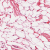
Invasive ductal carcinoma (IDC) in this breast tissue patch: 0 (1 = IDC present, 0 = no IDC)